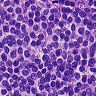
Metastatic tissue present: no